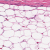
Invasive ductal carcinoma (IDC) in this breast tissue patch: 0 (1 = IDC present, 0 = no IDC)